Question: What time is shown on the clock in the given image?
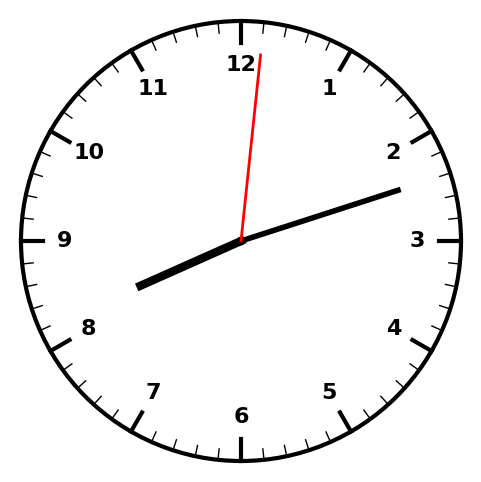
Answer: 08:12:01